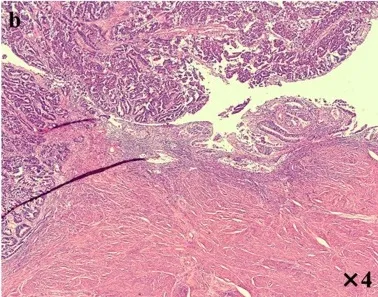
(b) Histopathologic examination: dense hyperplasia of atypical endometrial duct.
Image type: pathology (h&e)